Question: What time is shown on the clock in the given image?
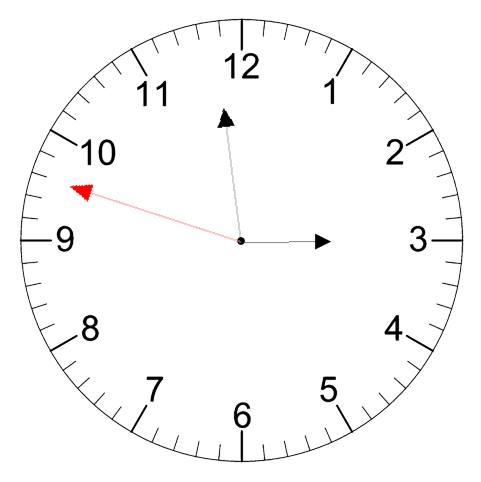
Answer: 02:58:48